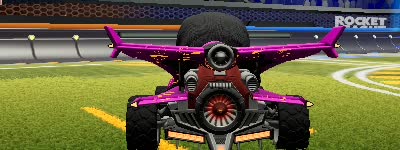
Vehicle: aftershock